Field crop: tomato
Growth stage: 2
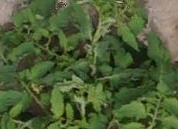
Species: tomato